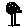
Label: tree